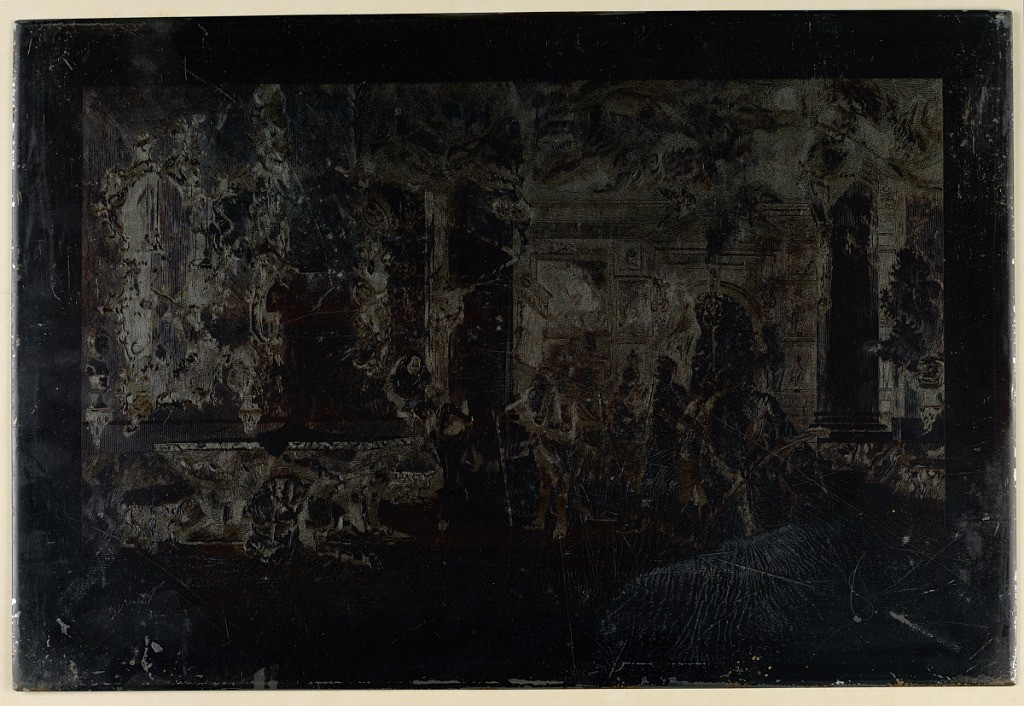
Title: Prepared copperplate for etching "The Choice of a Model" after Mariano Fortuny y Carbo
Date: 1874
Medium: Metal
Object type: Plate
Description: Horizontal rectangle. A nude female model is seen standing on a table, left foreground, being admired by a group of men, right center. The setting is an elaborate columned salon, with paintings on wall at back of scene.